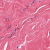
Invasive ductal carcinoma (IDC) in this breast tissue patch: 0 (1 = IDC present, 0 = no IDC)